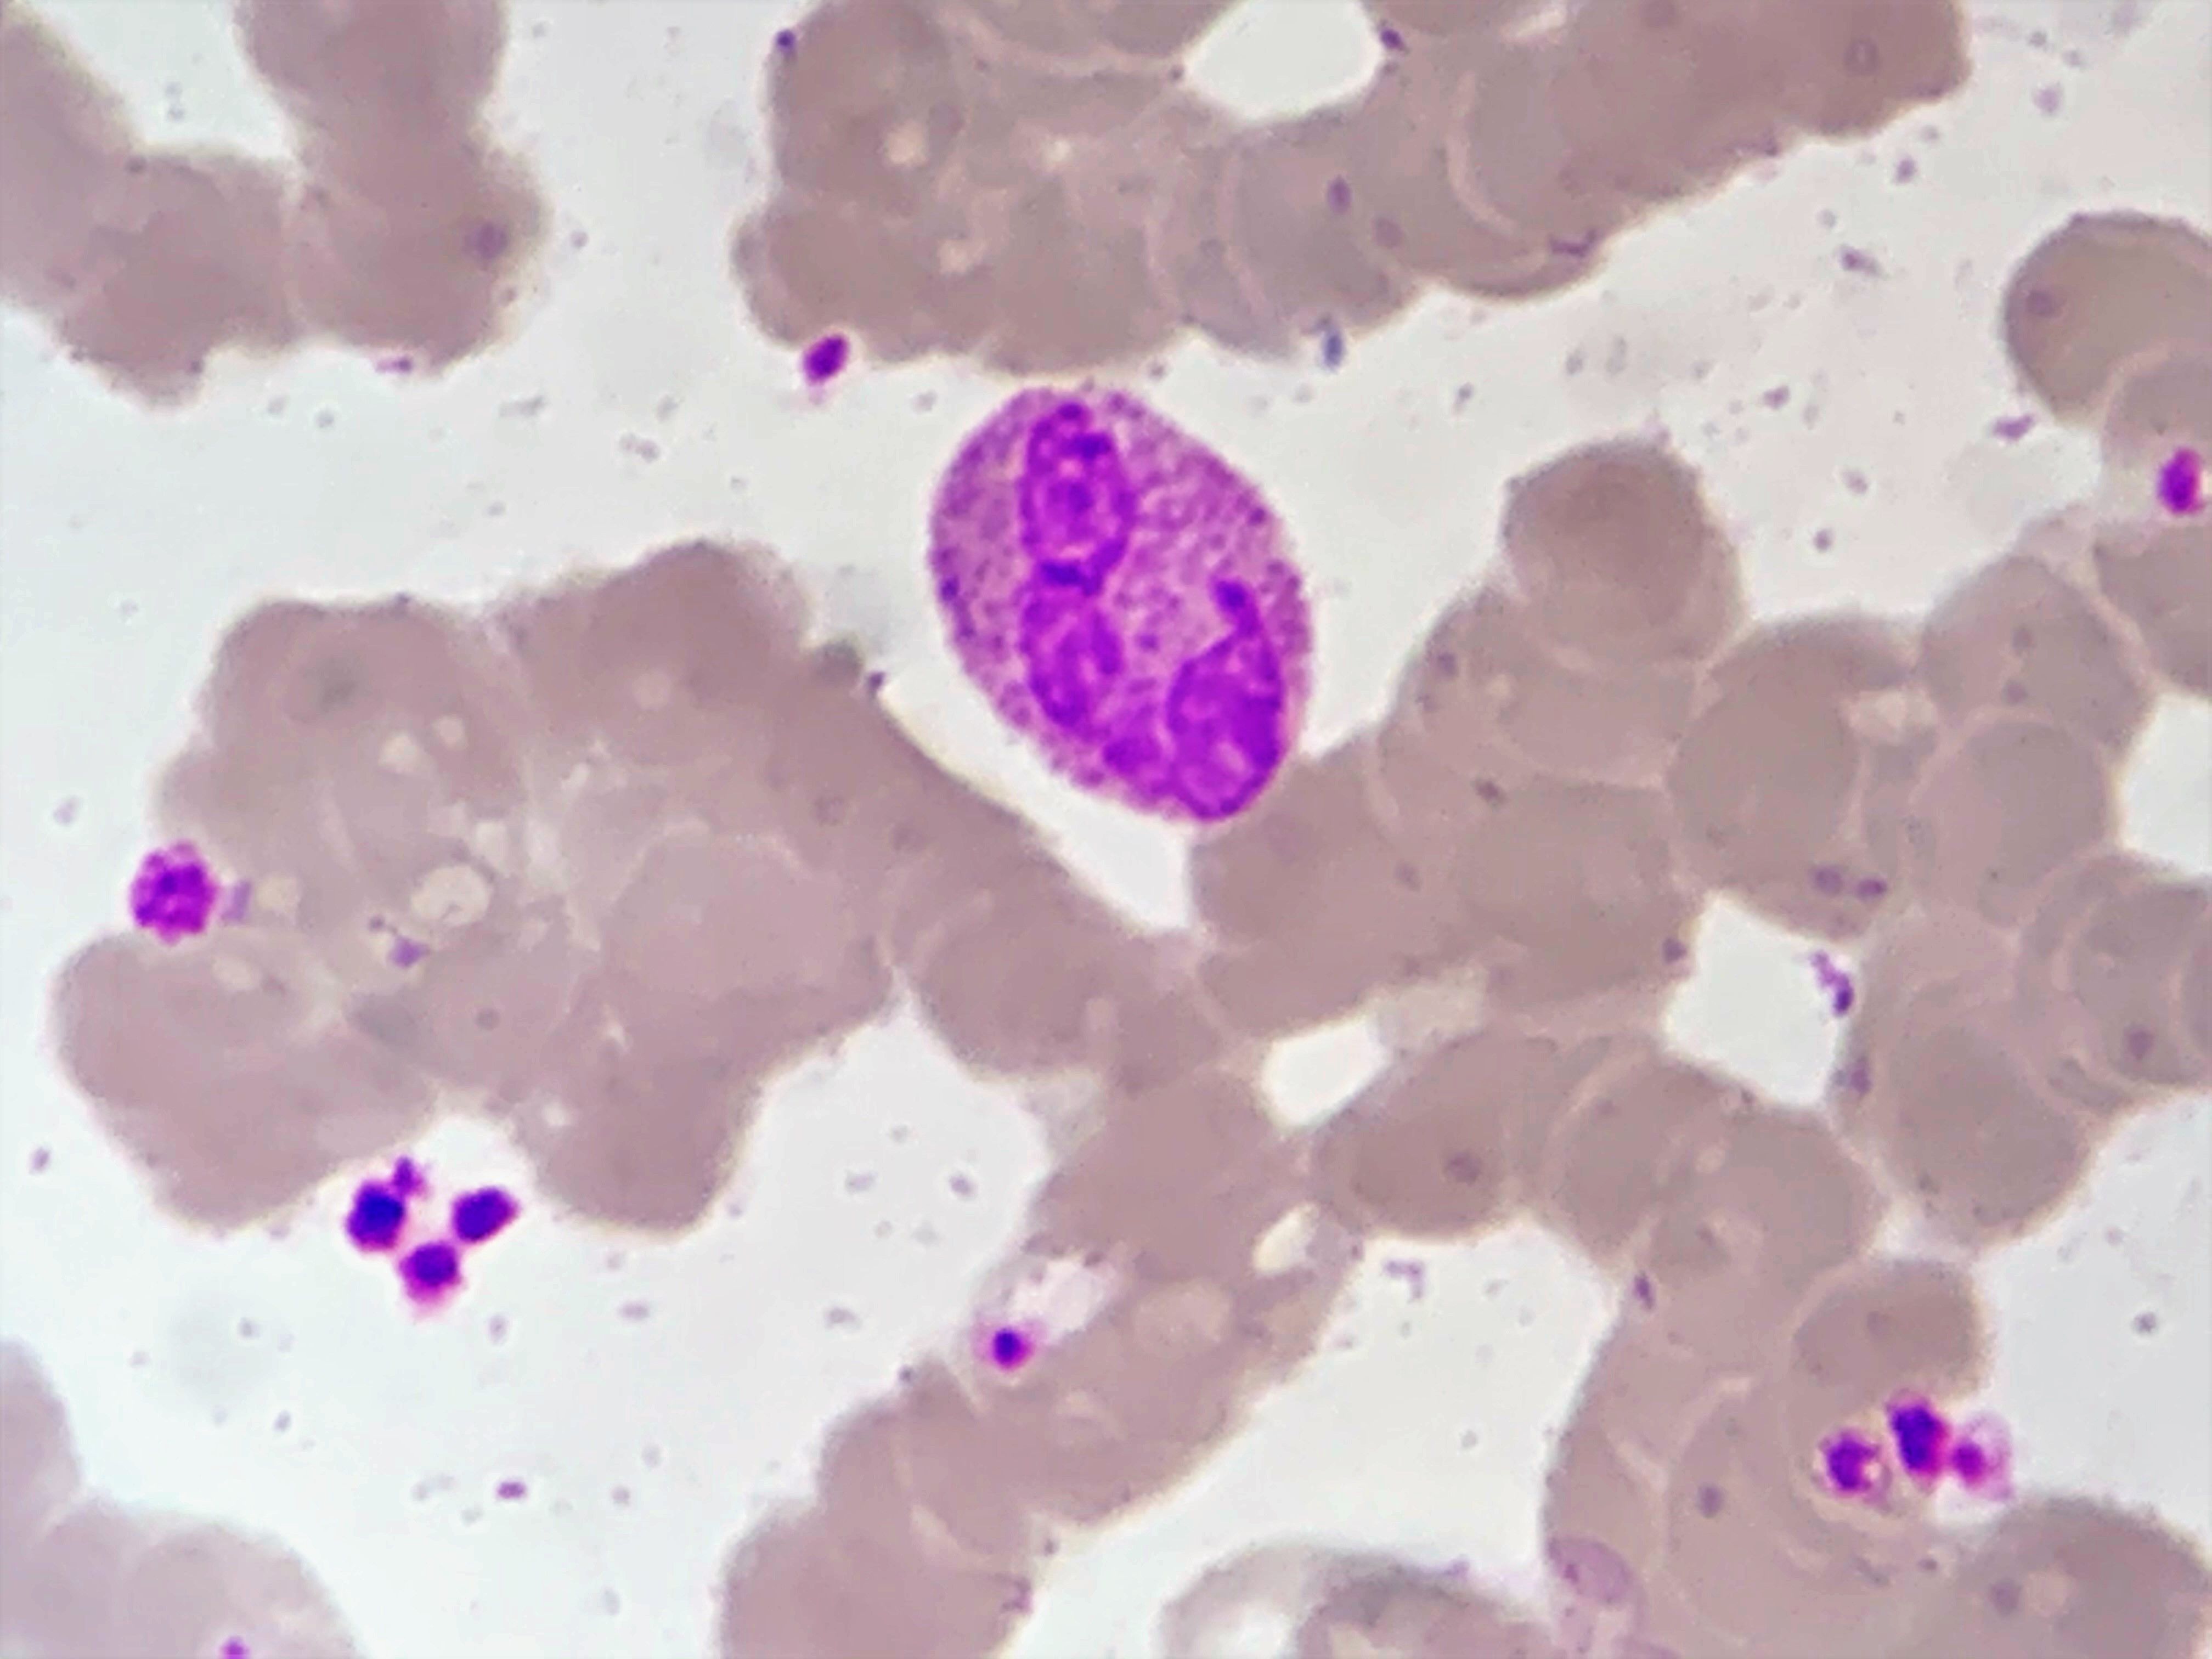
Cell type: NEUTROPHILS